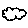
Label: cloud